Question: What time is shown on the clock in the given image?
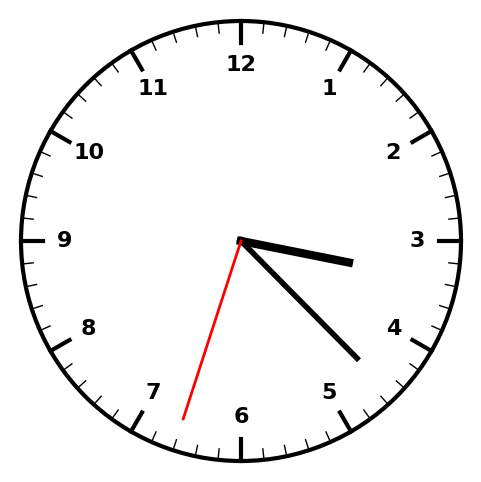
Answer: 03:22:33